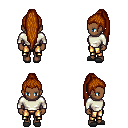
a pixel art fantasy rpg character, female body template, human, dark skin, white long-sleeve shirt, gold greaves, brunette extra-long topknot hairstyle, gray slippers, four views (front, back, left, right), 2x2 character sprite sheet, small pixel art, hard edges, no anti-aliasing